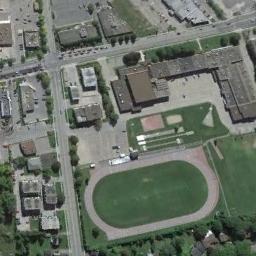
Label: ground_track_field